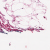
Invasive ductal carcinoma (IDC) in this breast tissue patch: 0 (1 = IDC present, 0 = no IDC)